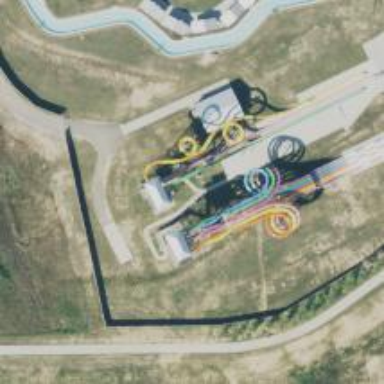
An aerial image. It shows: Water slide attraction.